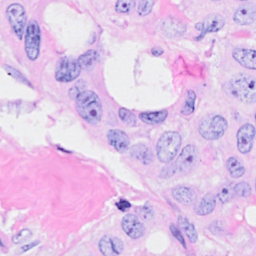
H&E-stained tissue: Breast